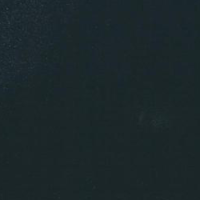
EUNIS habitat code: 14
Species observed at this site:
Fulica atra
Humulus lupulus
Mergus merganser